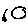
Label: circle